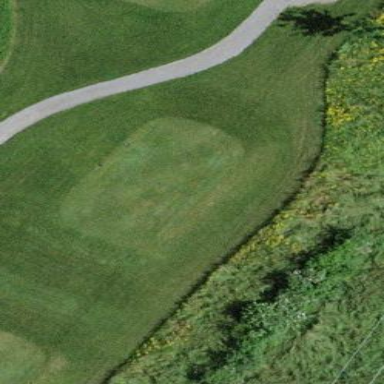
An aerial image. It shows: Golf tee.